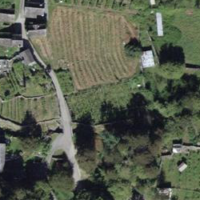
EUNIS habitat code: 41
Species observed at this site:
Podarcis muralis
Echium vulgare
Camponotus vagus
Clematis vitalba
Fringilla coelebs
Trifolium pratense
Sylvia atricapilla
Turdus merula
Vitis vinifera
Saponaria ocymoides
Bellis perennis
Daucus carota
Primula vulgaris